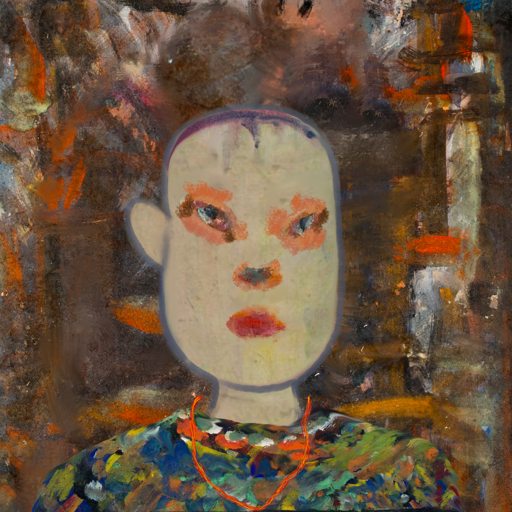
Background: GypsyQueen, Head And Neck Front: Hill_Girl, Face Front: Boggyland, Bust: An_Impression, Hair Front: Blank, Head Accessory: Blank, Second Necklace: Gypsy_Mother_2, Necklace: Blank, Baby: Blank